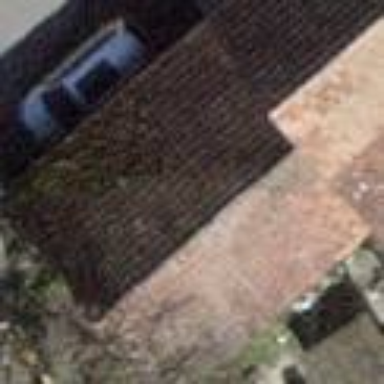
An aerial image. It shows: Building with tiled roof.